Brain MRI, t1w sequence, axial 2D slice.
Patient: age 55, sex F, weight 75 kg, height 1.7 m
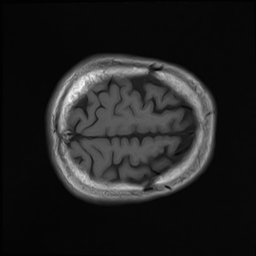